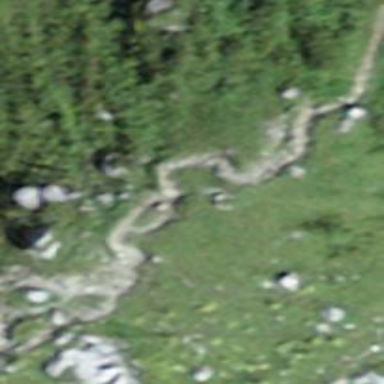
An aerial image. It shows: Ground path.